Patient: sex F, age 34
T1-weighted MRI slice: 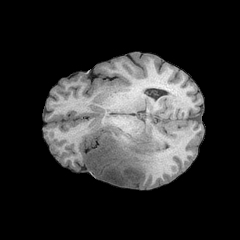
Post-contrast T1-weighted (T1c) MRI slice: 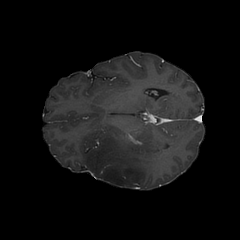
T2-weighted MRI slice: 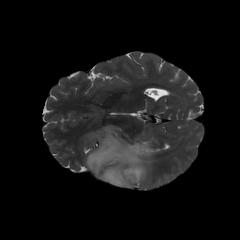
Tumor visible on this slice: yes
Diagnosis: Astrocytoma, IDH-mutant
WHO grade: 3